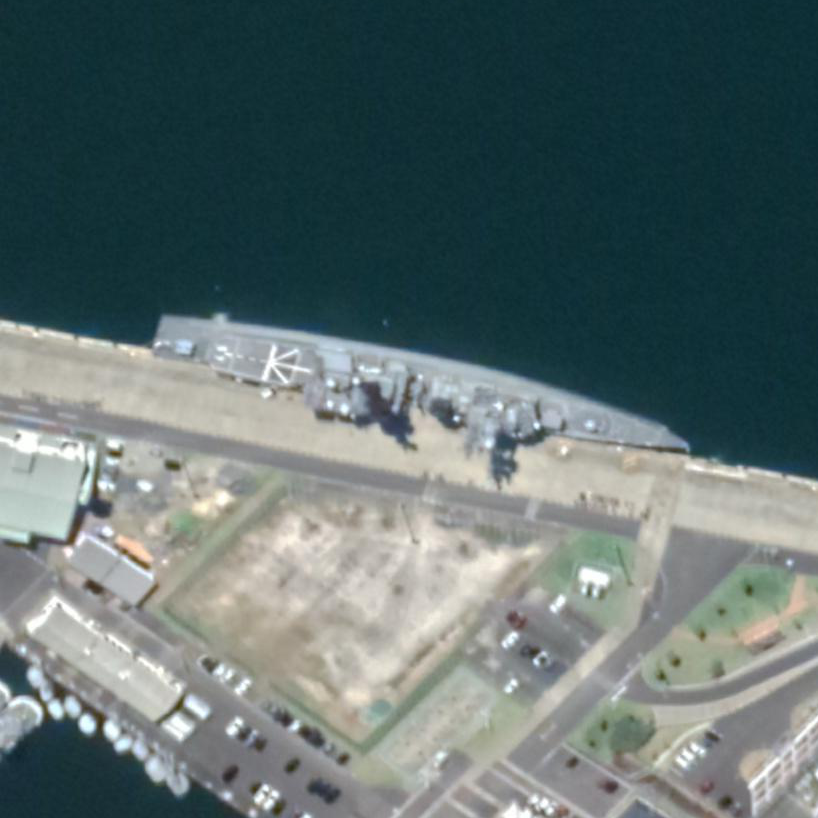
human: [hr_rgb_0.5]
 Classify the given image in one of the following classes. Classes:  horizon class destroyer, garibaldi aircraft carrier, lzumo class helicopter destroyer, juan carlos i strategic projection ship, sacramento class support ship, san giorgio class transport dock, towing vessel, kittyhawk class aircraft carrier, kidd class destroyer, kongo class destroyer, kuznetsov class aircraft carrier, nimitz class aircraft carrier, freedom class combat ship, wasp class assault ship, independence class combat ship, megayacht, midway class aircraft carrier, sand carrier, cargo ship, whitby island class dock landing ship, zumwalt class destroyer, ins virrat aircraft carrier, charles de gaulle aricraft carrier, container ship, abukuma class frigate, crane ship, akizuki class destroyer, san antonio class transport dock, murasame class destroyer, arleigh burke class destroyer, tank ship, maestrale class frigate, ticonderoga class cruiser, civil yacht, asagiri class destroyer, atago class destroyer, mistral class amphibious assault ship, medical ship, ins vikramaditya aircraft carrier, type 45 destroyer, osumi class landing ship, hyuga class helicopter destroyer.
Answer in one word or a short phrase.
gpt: Asagiri class destroyer